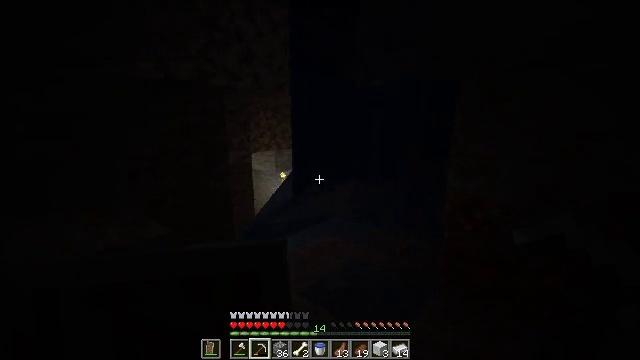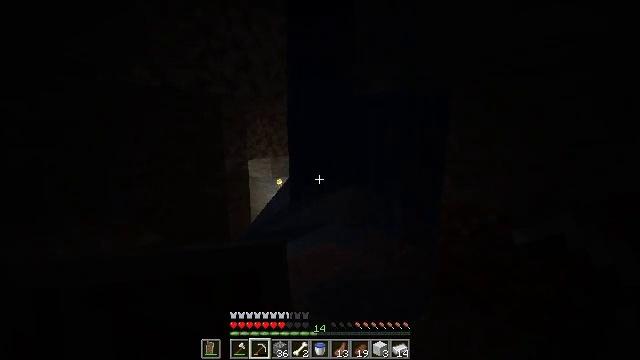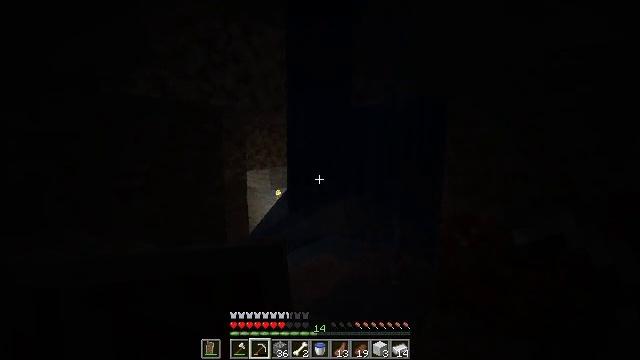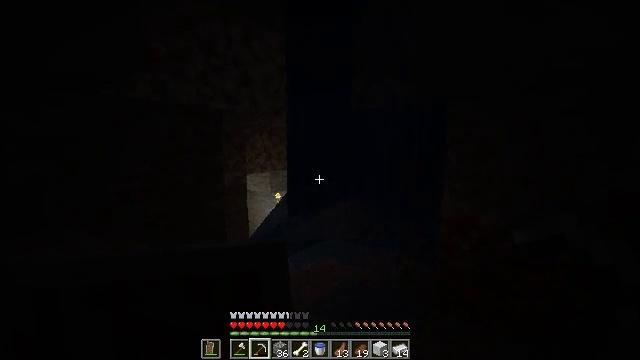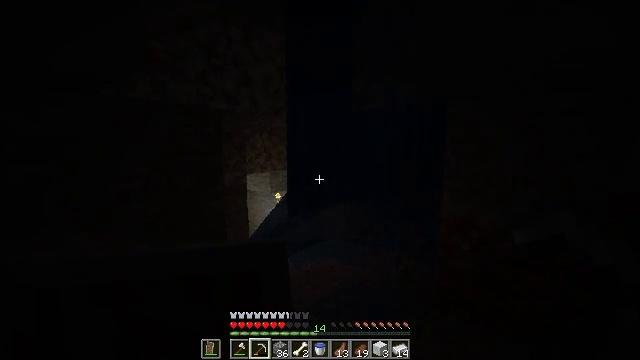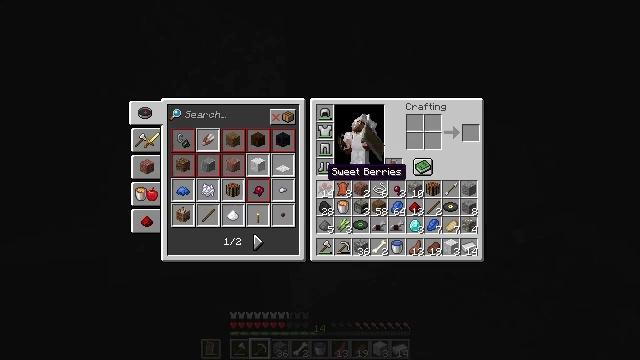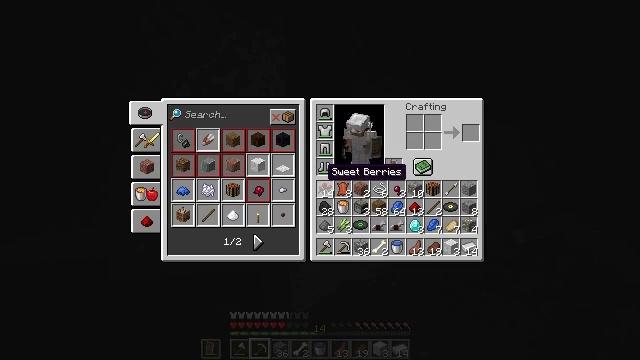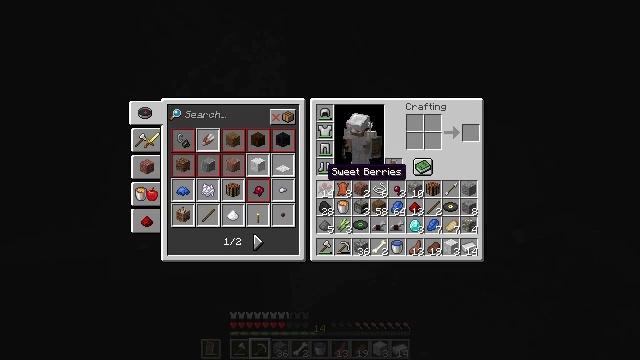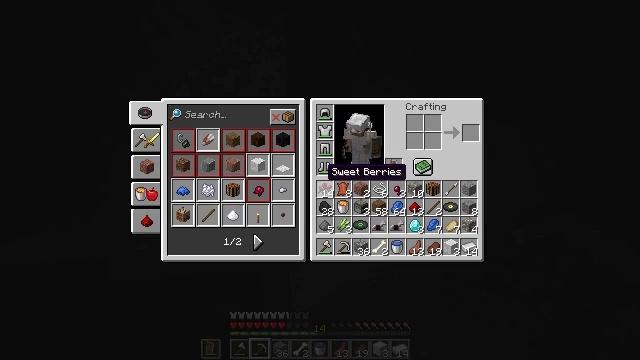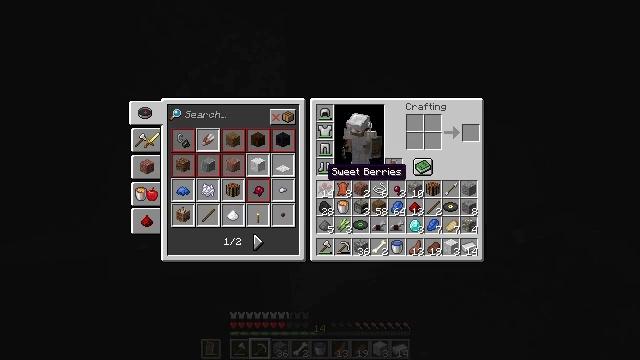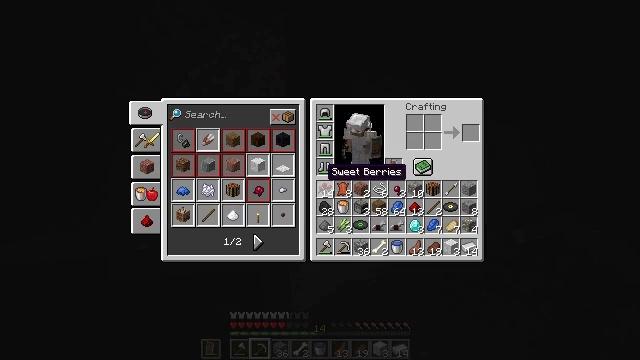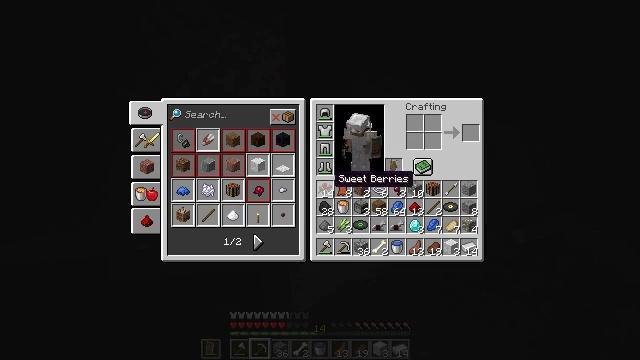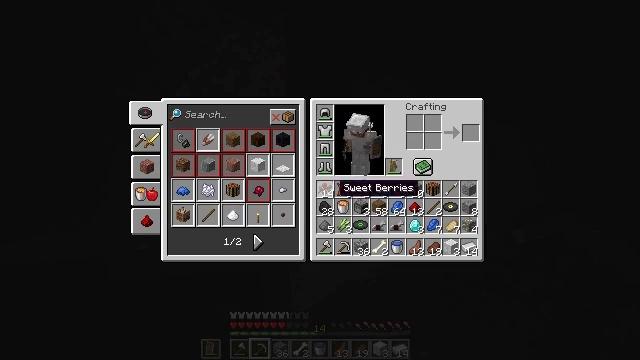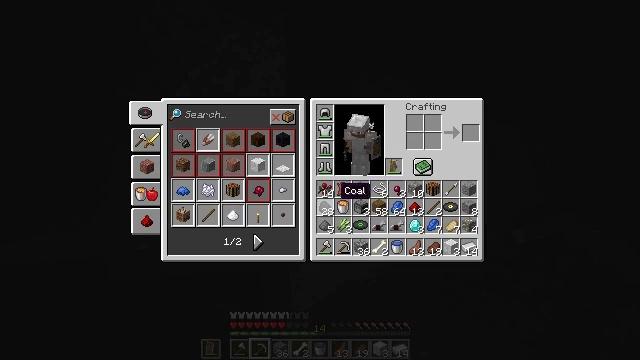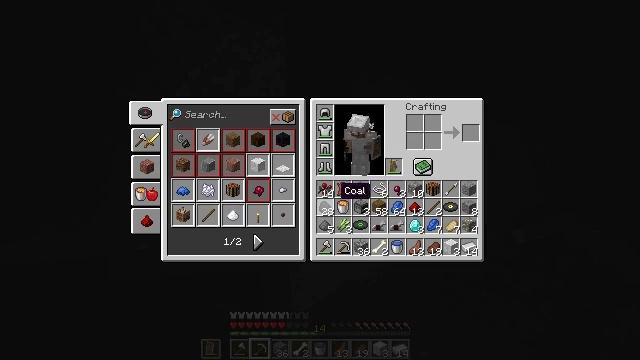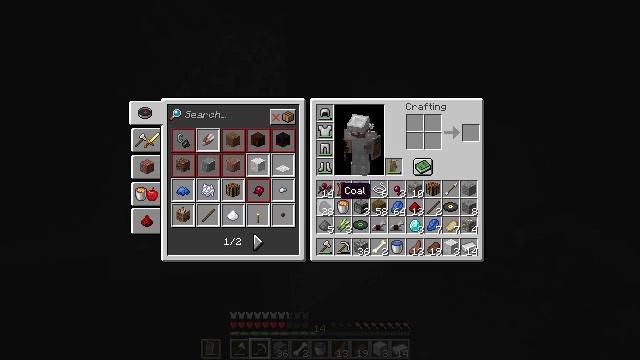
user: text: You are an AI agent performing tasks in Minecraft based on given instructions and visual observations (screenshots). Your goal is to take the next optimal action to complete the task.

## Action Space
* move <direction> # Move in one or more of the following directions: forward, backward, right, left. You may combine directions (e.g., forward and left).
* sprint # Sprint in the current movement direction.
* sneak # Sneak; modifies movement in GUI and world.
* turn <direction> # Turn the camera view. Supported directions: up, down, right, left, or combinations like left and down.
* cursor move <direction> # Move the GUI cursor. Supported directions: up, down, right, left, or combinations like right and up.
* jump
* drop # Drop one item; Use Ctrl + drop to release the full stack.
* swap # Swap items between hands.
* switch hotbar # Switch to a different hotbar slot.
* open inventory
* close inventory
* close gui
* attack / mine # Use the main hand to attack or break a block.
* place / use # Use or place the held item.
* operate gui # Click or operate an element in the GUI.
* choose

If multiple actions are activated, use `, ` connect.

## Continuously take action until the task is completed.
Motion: motion action
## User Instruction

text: Drop some sweet berries.
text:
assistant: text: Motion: turn up
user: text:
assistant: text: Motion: turn up
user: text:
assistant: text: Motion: no_op
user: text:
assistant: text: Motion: no_op
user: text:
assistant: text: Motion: open inventory
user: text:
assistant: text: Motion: open inventory
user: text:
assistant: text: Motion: open inventory
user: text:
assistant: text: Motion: open inventory
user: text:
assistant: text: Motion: no_op
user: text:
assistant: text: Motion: no_op
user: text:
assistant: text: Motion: cursor move right and down
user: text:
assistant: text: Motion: cursor move down
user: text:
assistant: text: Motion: no_op
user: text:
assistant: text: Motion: no_op
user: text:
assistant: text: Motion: no_op
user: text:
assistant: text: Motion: sprint
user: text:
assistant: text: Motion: sprint
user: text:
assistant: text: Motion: sprint
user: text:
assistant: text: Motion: sprint
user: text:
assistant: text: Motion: sprint
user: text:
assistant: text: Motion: sprint
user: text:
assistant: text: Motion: sprint
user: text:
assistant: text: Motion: sprint, cursor move left
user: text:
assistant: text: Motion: sprint
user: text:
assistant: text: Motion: sprint, cursor move left
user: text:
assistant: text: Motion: sprint
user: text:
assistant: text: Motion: sprint
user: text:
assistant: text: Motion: sprint
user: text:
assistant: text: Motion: sprint
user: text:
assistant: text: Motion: sprint